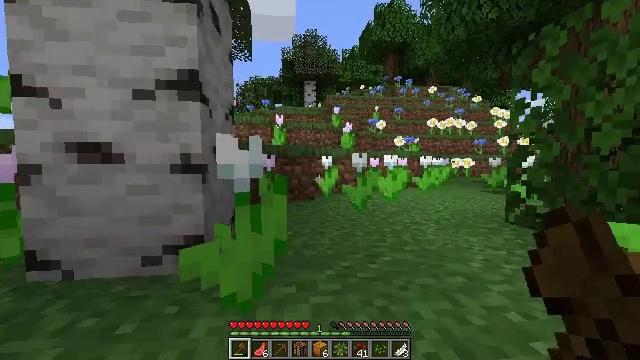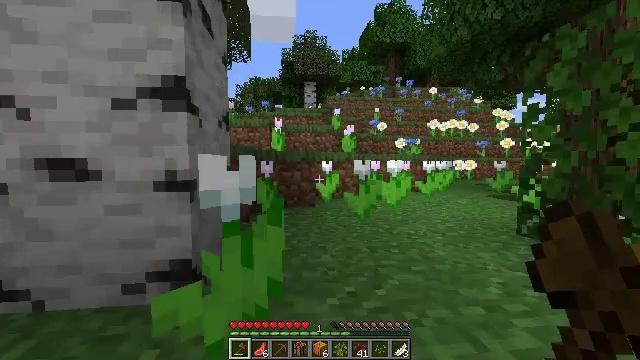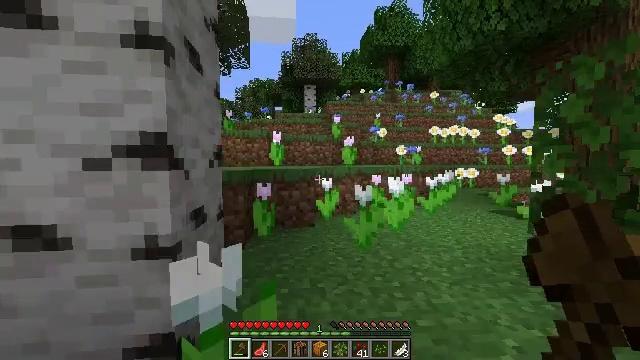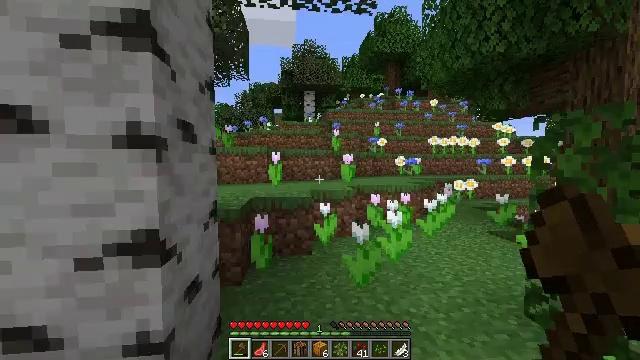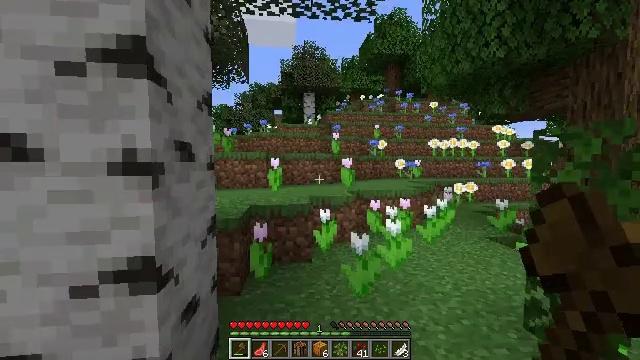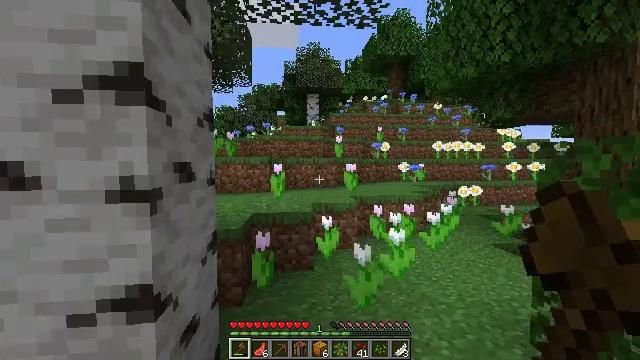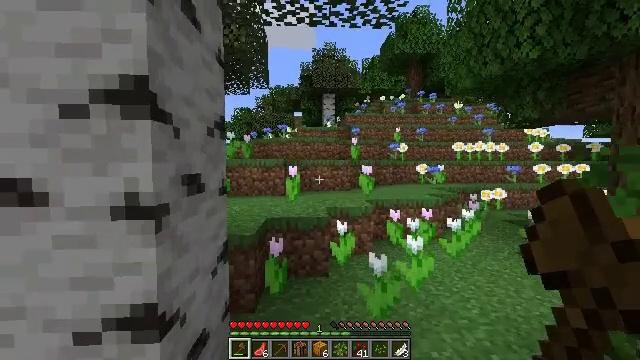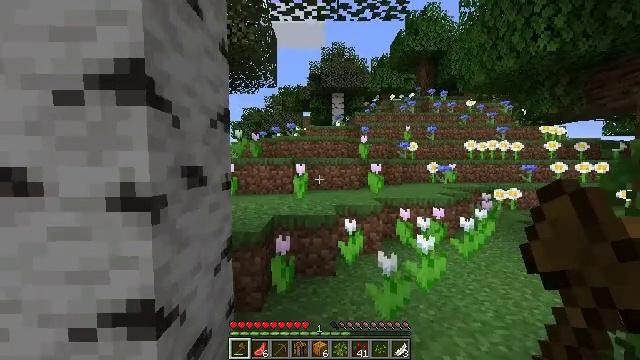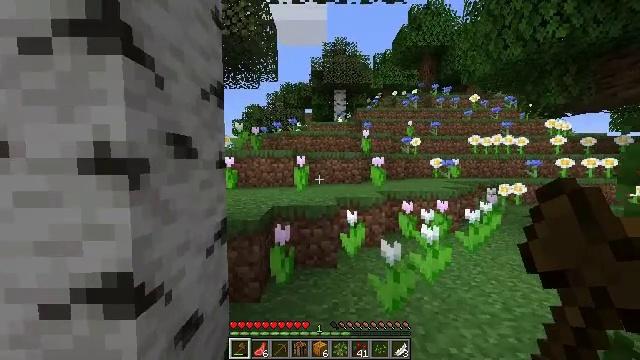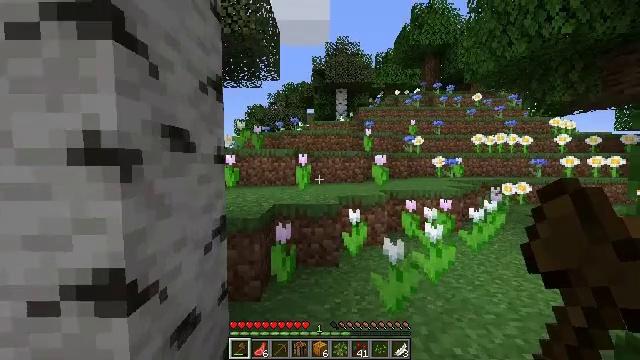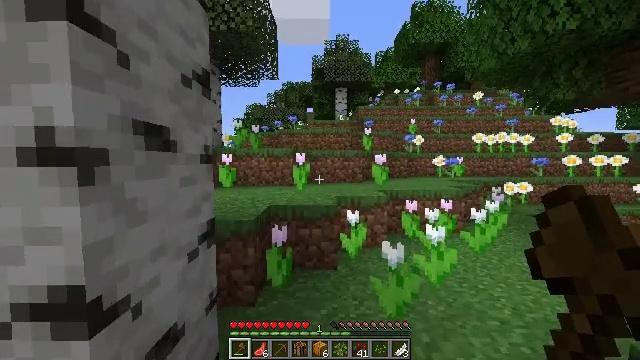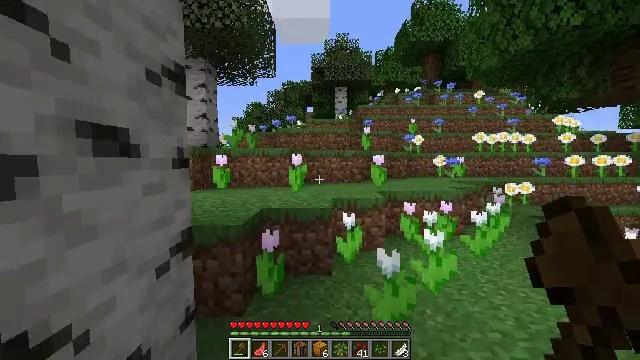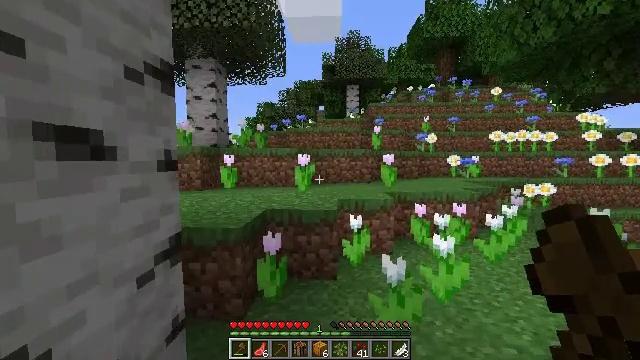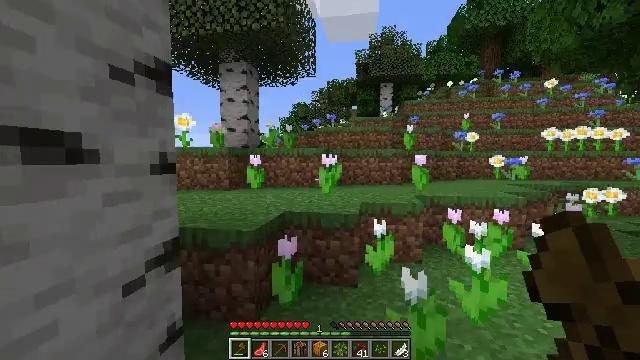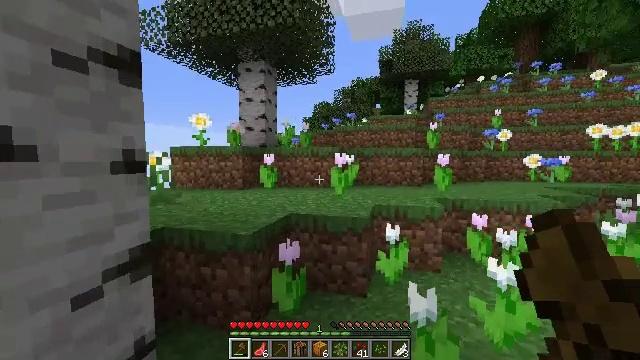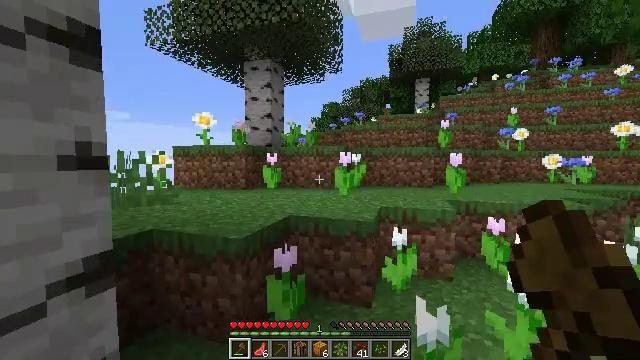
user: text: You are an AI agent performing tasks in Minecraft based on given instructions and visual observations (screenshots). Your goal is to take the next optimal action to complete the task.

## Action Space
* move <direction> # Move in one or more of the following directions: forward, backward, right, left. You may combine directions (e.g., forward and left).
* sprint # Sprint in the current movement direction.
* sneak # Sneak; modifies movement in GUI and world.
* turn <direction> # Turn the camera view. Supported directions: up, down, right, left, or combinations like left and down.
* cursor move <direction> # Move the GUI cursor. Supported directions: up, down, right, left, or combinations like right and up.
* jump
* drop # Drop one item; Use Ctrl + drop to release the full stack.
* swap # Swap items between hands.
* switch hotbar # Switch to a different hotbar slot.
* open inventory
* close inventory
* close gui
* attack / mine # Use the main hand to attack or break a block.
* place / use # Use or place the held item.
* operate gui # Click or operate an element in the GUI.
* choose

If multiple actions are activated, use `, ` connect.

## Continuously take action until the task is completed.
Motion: motion action
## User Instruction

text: Break the cornflower to collect it.
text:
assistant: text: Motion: move forward, jump
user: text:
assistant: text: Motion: move forward, jump
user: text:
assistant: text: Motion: move forward, jump
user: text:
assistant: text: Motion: move forward, jump
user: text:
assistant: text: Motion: move forward
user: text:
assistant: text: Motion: move forward, turn left
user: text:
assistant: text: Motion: move forward, turn left
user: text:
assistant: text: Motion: move forward
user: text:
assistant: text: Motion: move forward and move right
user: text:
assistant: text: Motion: move forward and move right
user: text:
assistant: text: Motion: move forward and move right
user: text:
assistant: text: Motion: move forward and move right, turn left
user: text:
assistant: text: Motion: move forward and move right, turn left
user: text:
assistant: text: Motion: move forward, turn left
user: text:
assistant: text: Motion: move forward, turn left
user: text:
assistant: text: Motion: move forward, turn left
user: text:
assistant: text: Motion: move forward, turn left
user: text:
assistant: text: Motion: move forward, turn left
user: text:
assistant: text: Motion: move forward
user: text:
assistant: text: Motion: move forward
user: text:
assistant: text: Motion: move forward, turn left
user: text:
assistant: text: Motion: move forward, turn left, jump
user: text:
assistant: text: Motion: move forward, turn left, jump
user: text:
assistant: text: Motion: move forward, turn left, jump
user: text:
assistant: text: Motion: move forward, turn left and down, jump
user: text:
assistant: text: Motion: move forward, turn left
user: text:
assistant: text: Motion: move forward, turn left and down
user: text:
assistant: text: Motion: move forward, turn left and down
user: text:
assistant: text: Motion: move forward and move right, turn left
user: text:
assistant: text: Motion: move forward and move right, turn left